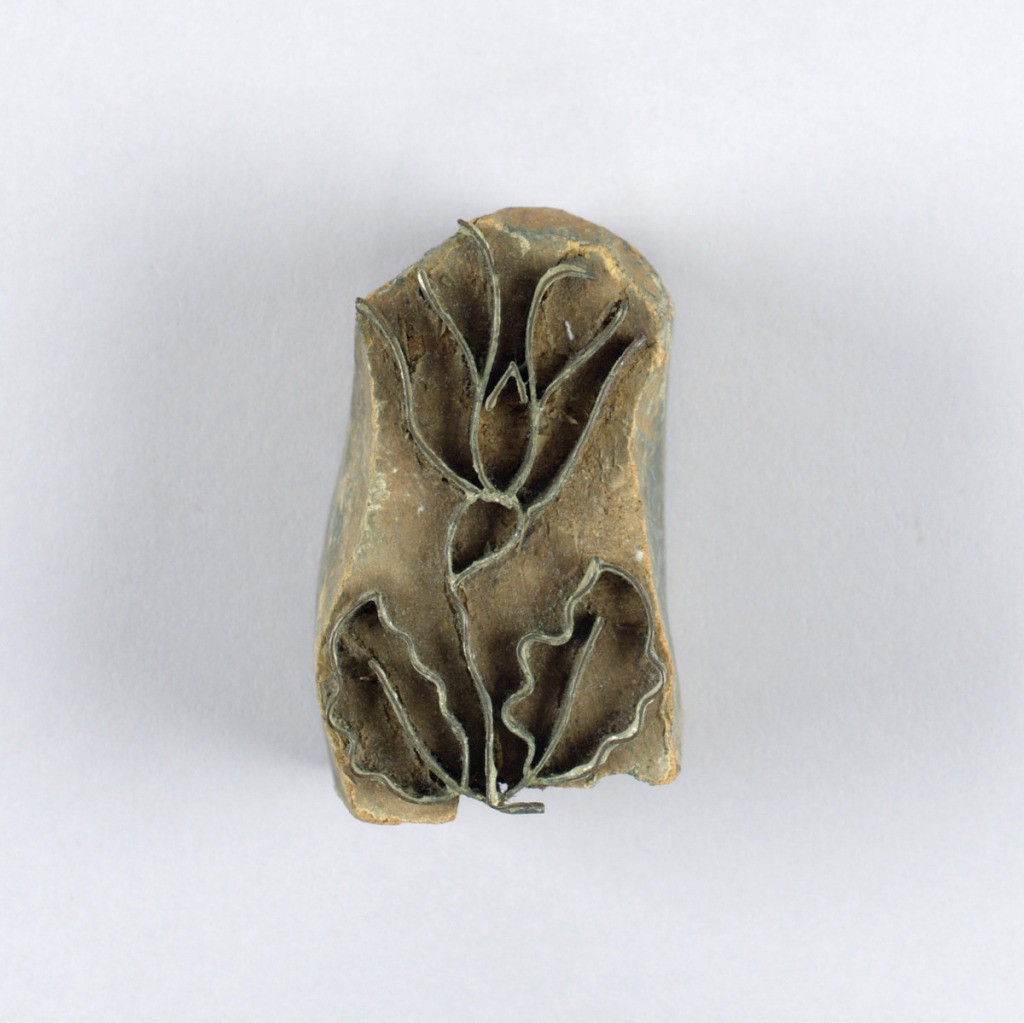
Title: Printing block
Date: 1825–50
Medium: wood, copper, brass
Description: One of twenty-one wood blocks showing a different floral motif formed by metal strips set in wood.